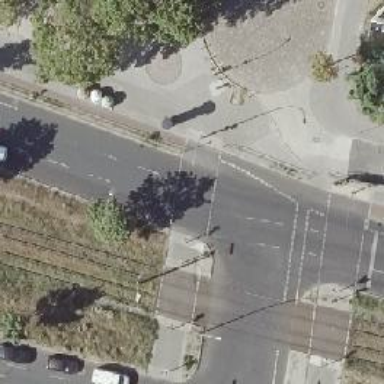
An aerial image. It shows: Crossing with traffic signals.